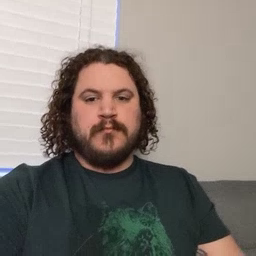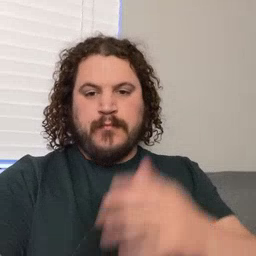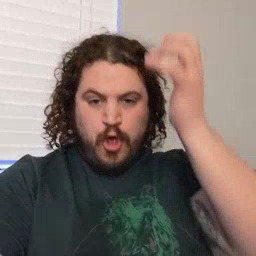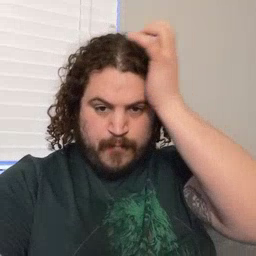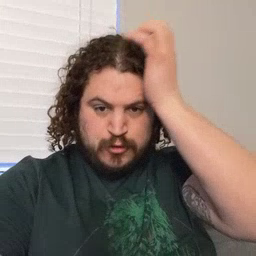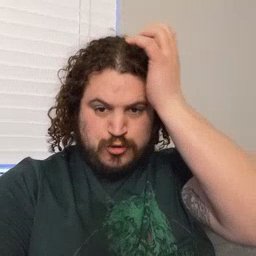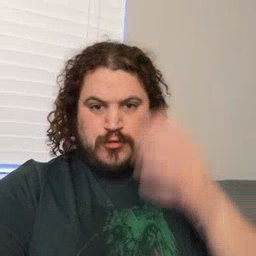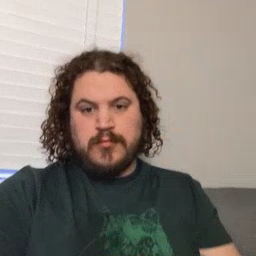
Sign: garbage